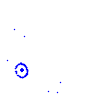
Particle: proton